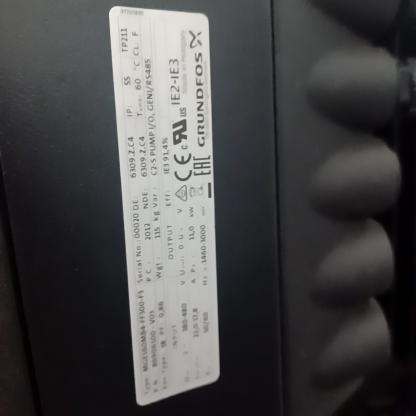
Klasa: tabliczka-znamionowa